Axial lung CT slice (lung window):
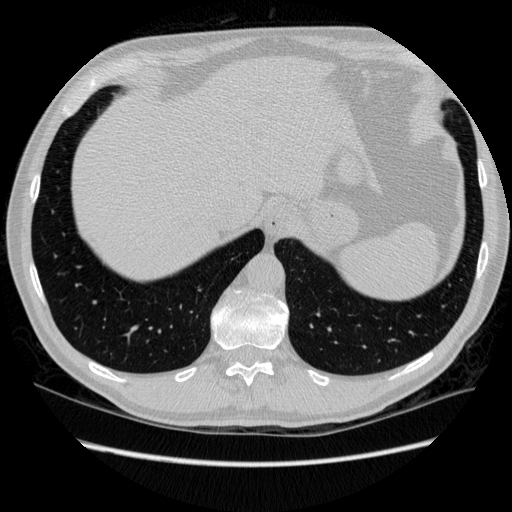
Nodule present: no